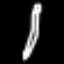
Label: pencil